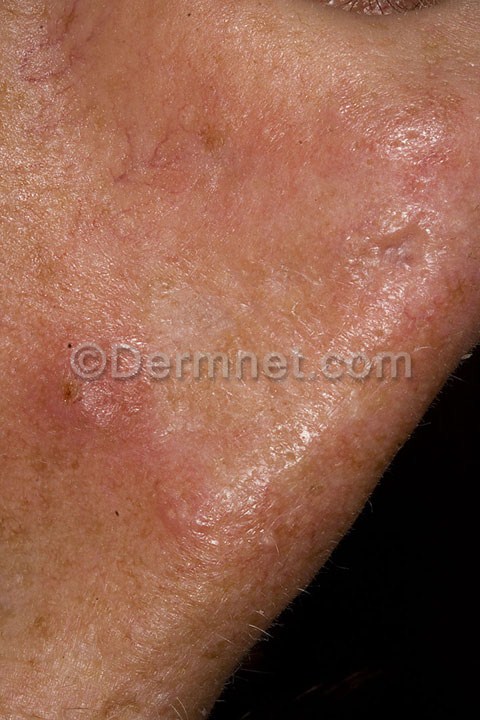
Disease: Lupus and other Connective Tissue diseases